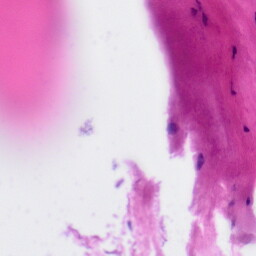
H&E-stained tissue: Tonsil